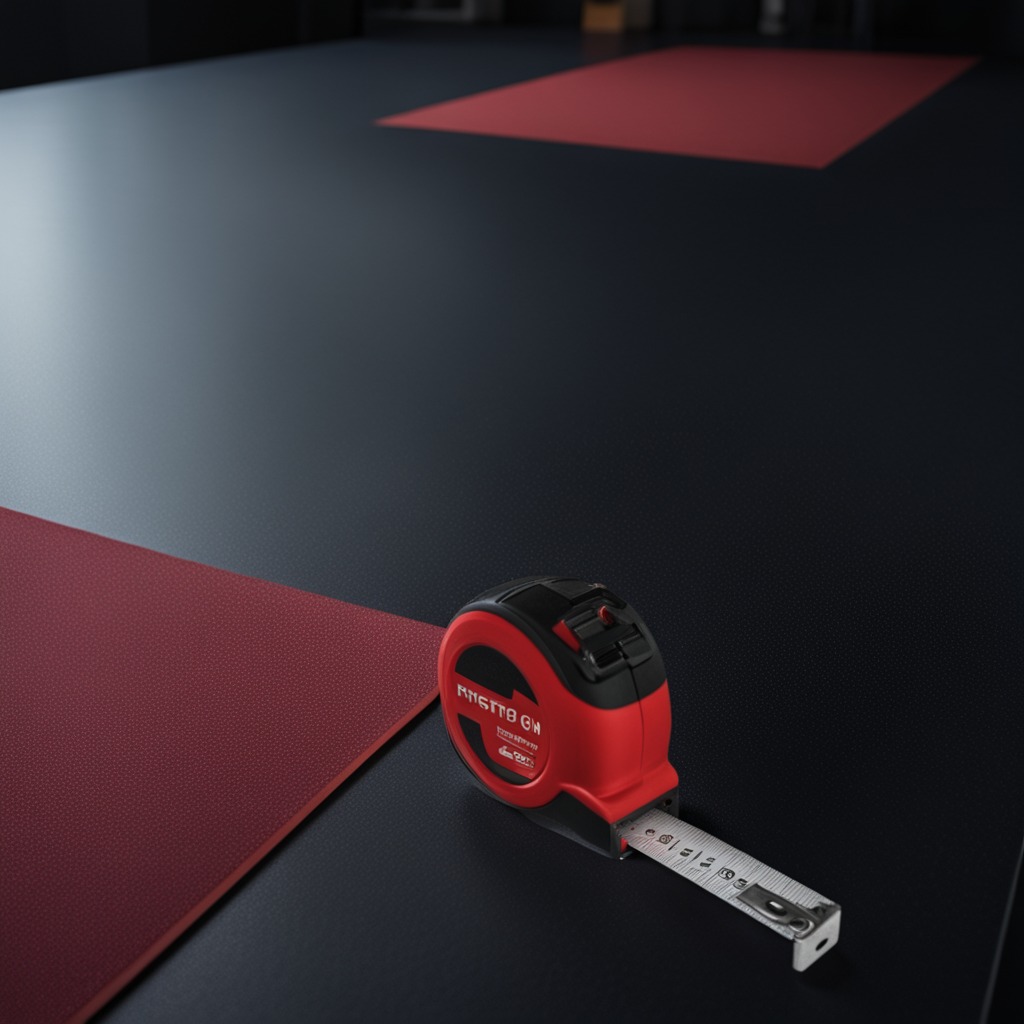
A measuring tape is lying on the granite tabletop.